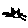
Label: cat